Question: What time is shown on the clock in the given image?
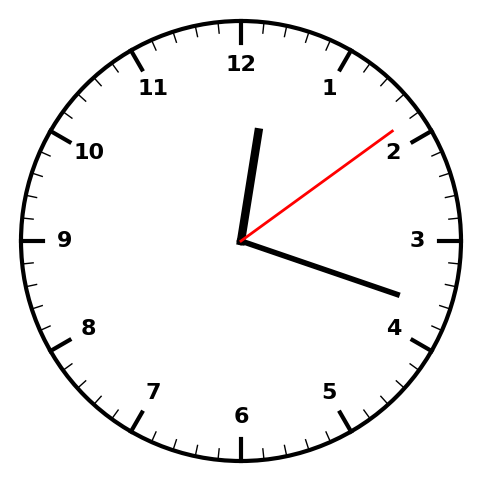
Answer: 12:18:09